Question: As you can see, vim pops up a window with definition of the function completion on the top (I don't know what its name is...), can I move it to the bottom?

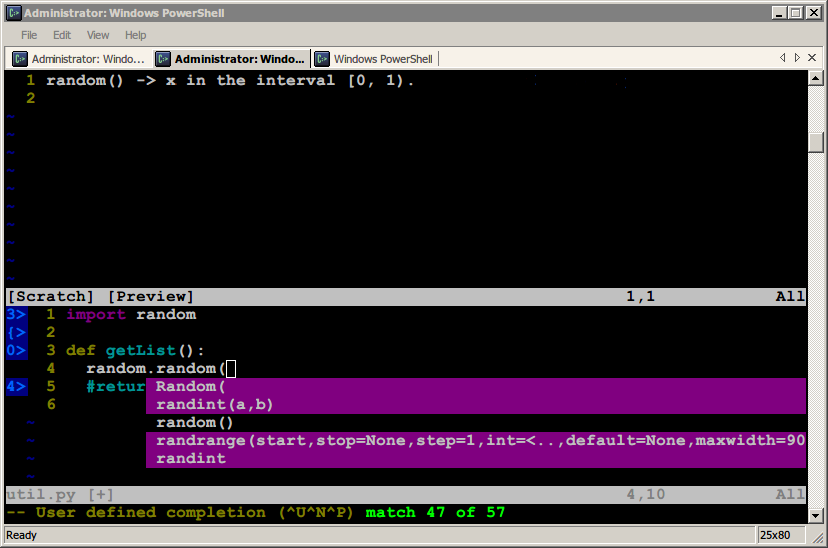
Answer: Put the following line in your vimrc. (<URL>
'''
set splitbelow
'''
This causes all horizontal window splits to be put on the bottom.